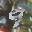
Label: 9